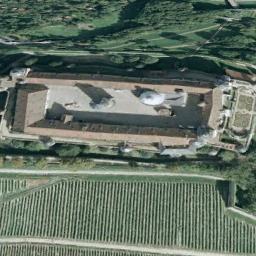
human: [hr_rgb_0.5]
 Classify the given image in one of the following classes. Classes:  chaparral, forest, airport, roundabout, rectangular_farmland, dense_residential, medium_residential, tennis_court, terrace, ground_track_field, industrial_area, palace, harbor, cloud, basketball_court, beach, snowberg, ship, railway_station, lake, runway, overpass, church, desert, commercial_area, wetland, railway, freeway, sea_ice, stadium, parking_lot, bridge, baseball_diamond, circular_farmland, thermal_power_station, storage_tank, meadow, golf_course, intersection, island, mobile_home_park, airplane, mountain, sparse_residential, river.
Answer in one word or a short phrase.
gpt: palace